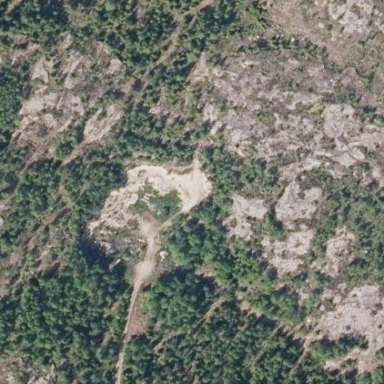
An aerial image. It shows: Quarry area.